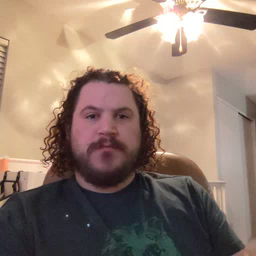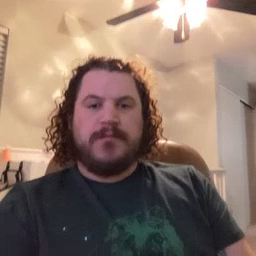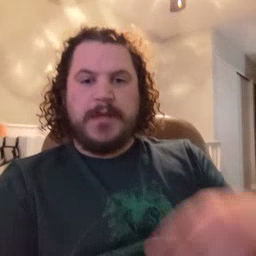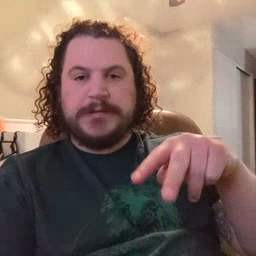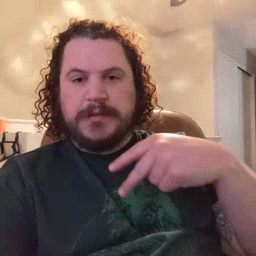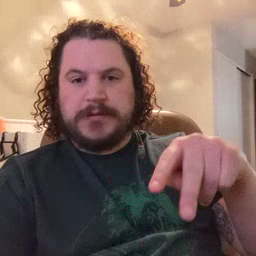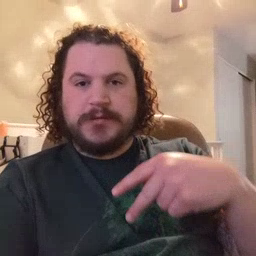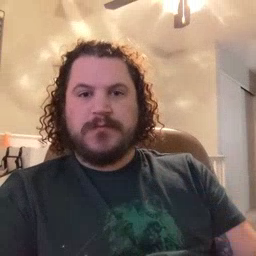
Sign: dance